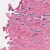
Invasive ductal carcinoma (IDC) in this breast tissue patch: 1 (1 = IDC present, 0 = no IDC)